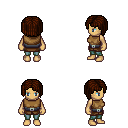
a pixel art fantasy rpg character, female body template, human, tanned skin, leather chest armor, teal pants, brown pageboy hairstyle, four views (front, back, left, right), 2x2 character sprite sheet, small pixel art, hard edges, no anti-aliasing